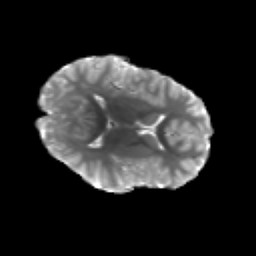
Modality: T2w
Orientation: axial
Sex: male
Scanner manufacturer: siemens
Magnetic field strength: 3 T
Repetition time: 5 s
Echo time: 0.071 s